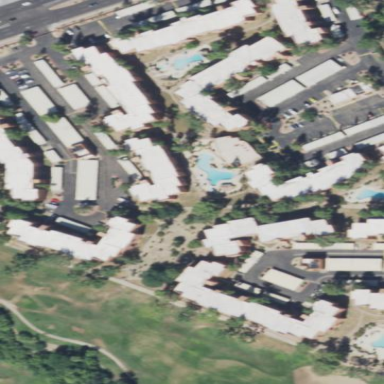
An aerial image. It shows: Residential area with apartments.